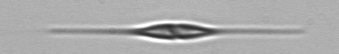
Label: Cylindrotheca